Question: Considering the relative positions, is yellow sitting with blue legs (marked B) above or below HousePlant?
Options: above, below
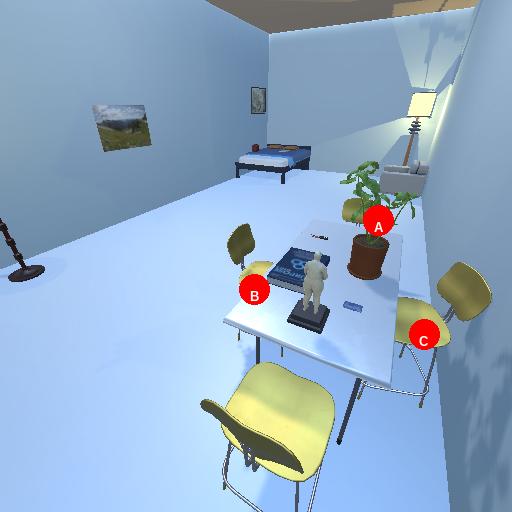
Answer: above